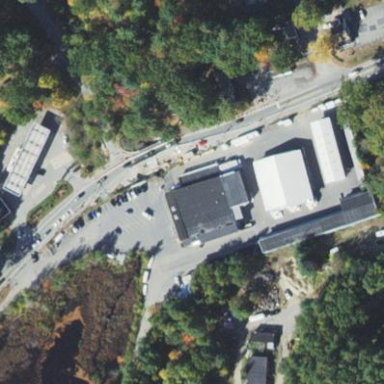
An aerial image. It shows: Hardware shop.